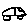
Label: car